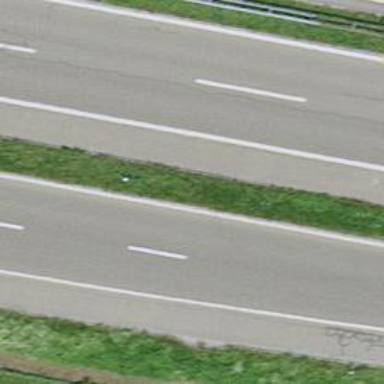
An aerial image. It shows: Asphalt motorway link.